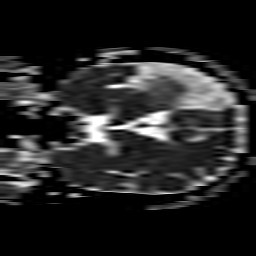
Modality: ADC
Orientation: coronal
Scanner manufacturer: philips
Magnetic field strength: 3 T
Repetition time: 4.726 s
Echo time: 0.06165 s